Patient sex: M
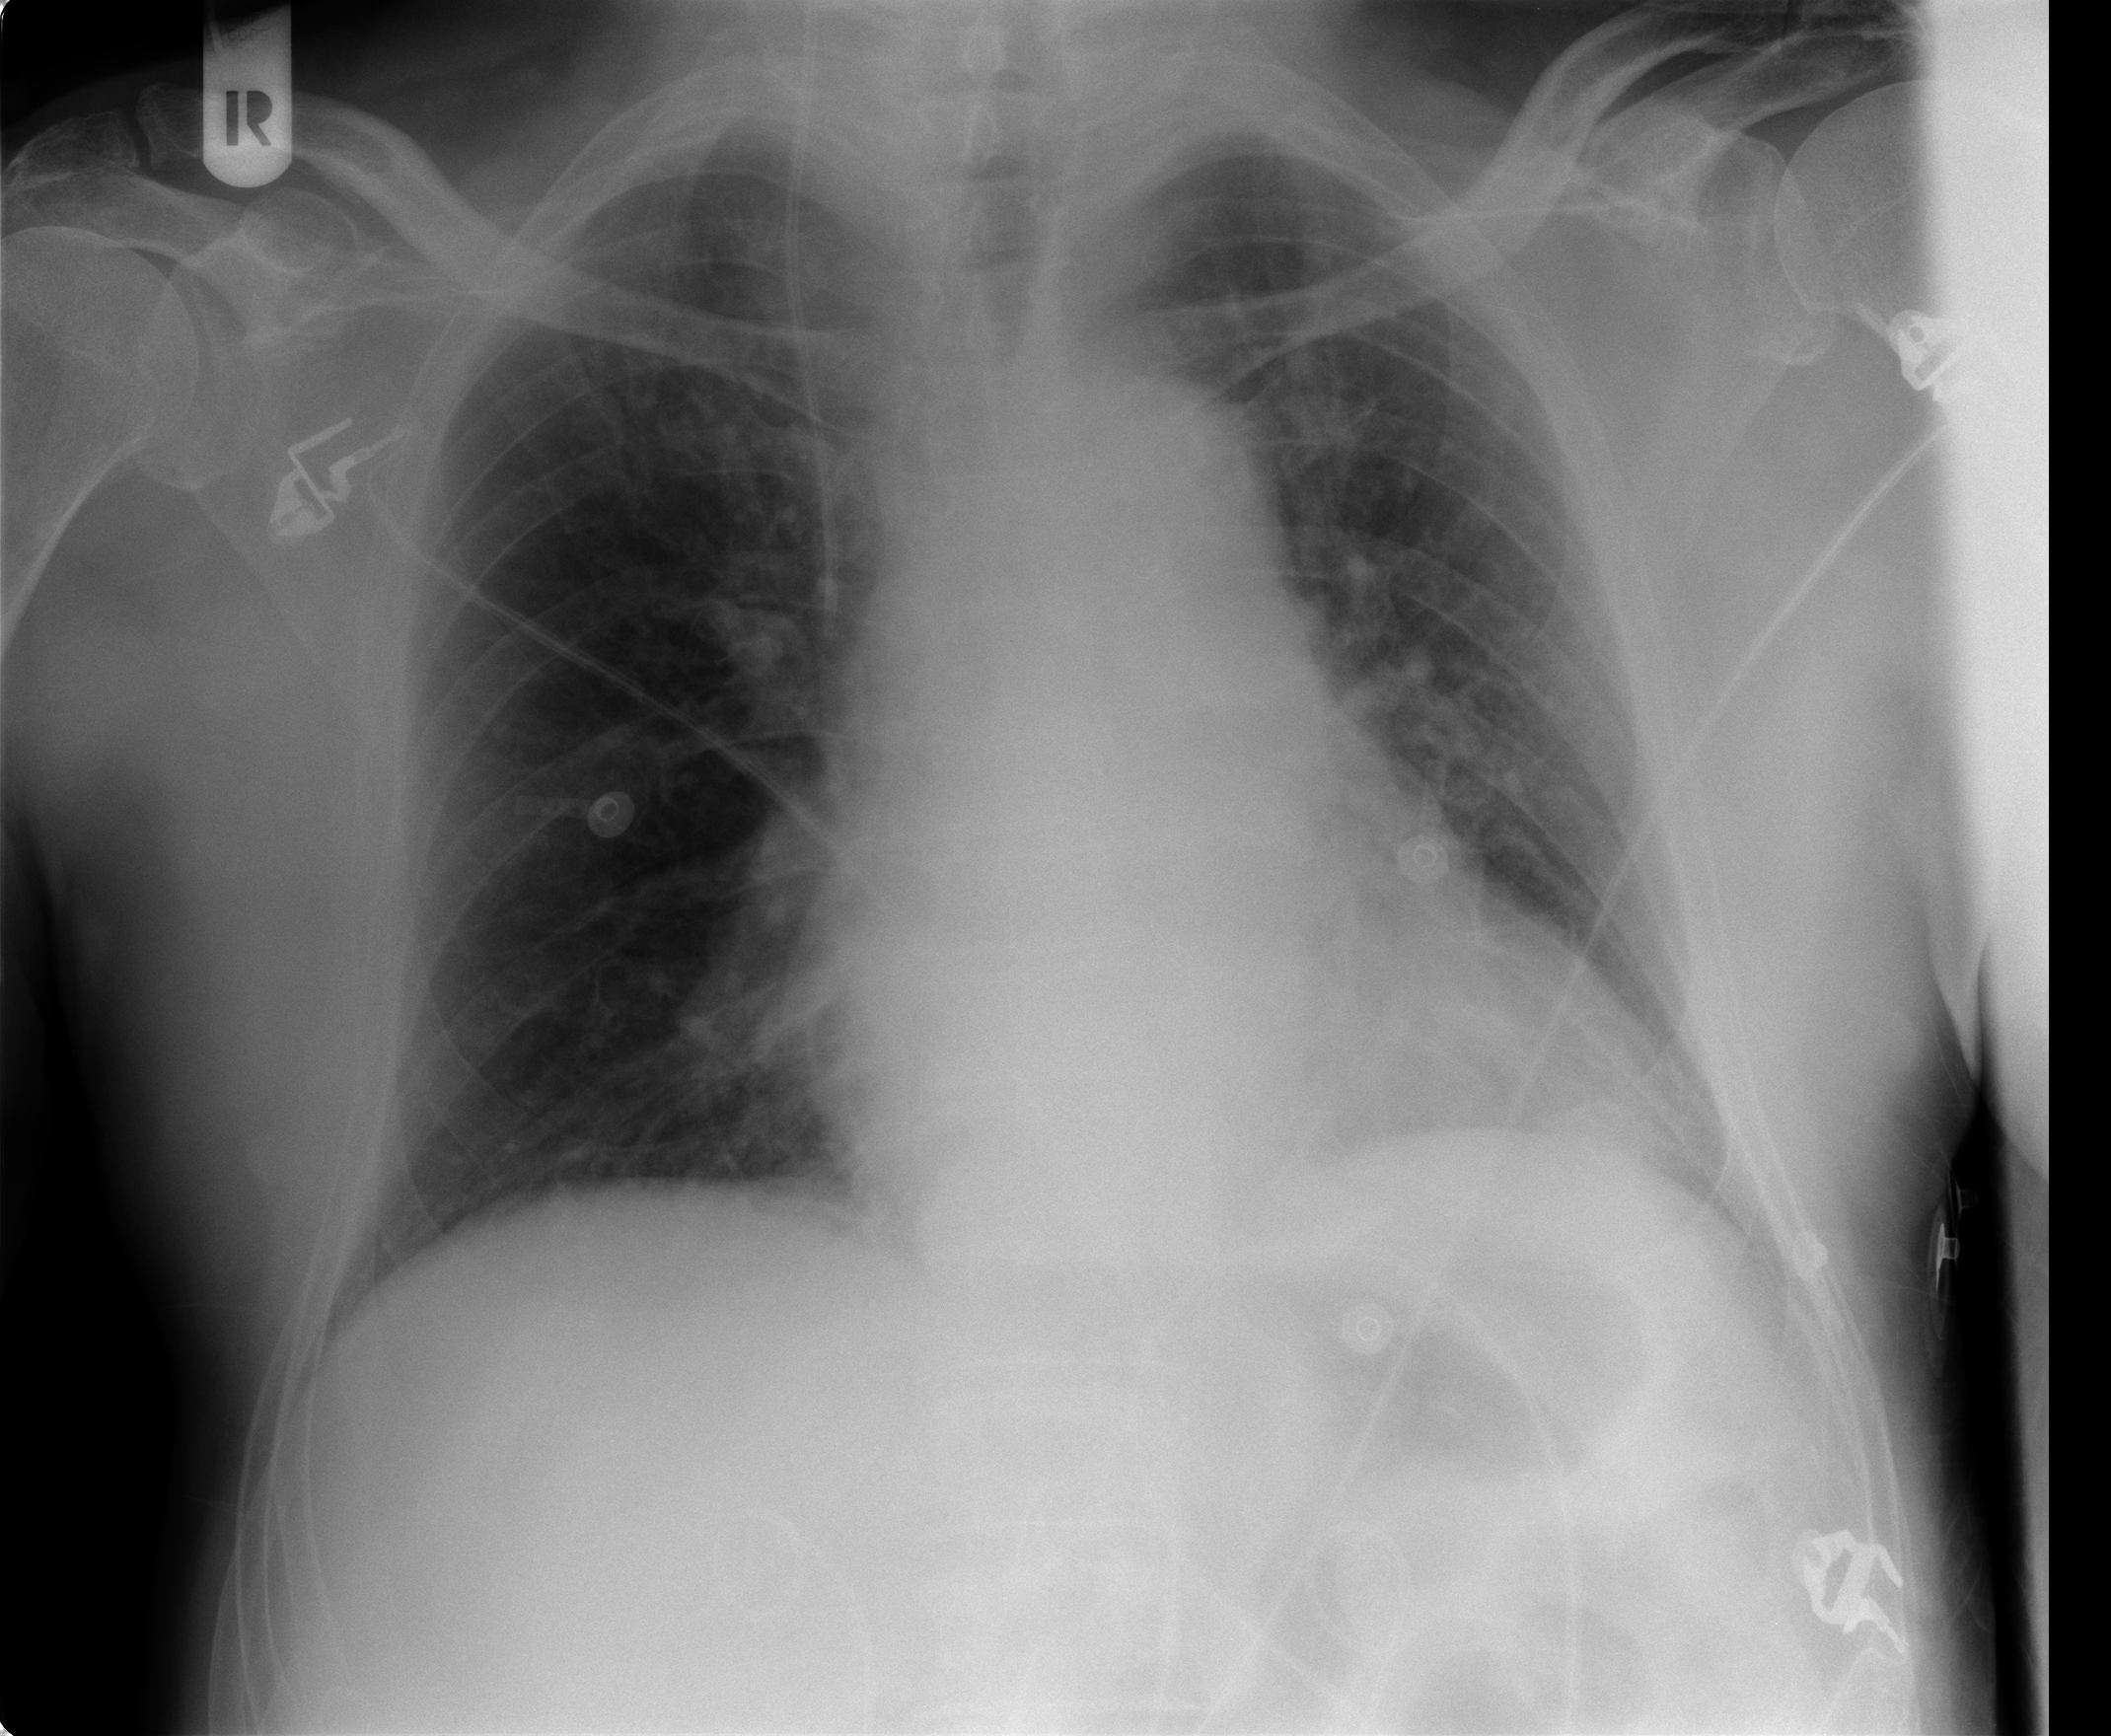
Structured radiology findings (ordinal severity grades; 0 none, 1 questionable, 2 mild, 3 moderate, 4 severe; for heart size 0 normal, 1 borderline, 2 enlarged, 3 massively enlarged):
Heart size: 2
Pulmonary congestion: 1
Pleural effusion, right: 0
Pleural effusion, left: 0
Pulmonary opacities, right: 0
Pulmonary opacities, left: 0
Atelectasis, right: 0
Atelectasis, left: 0